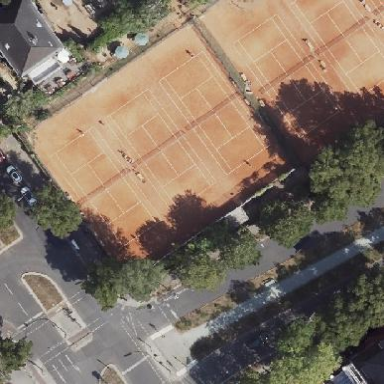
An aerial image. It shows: Clay tennis court on pitch.